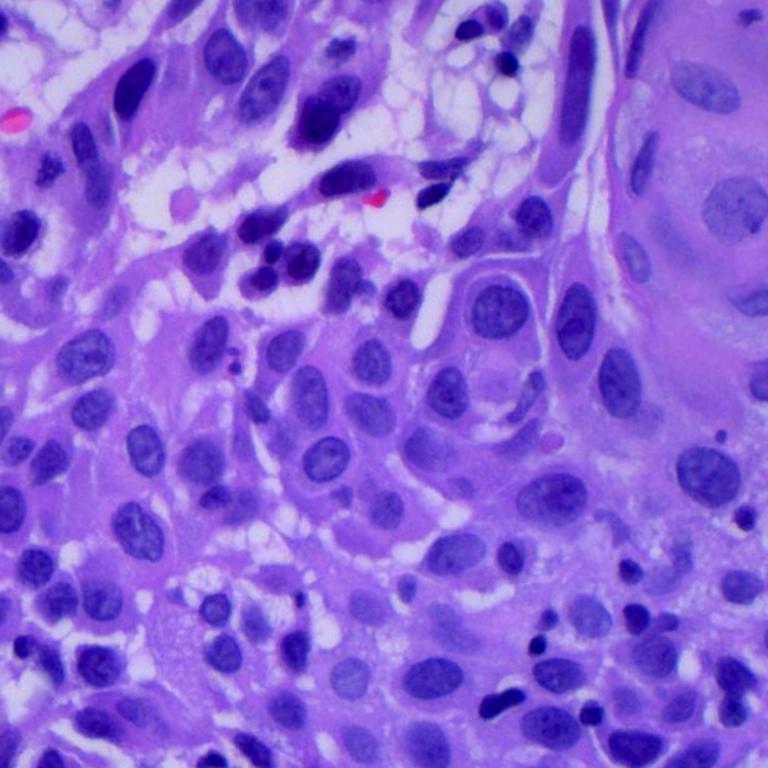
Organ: lung
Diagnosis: squamous carcinomas